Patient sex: F
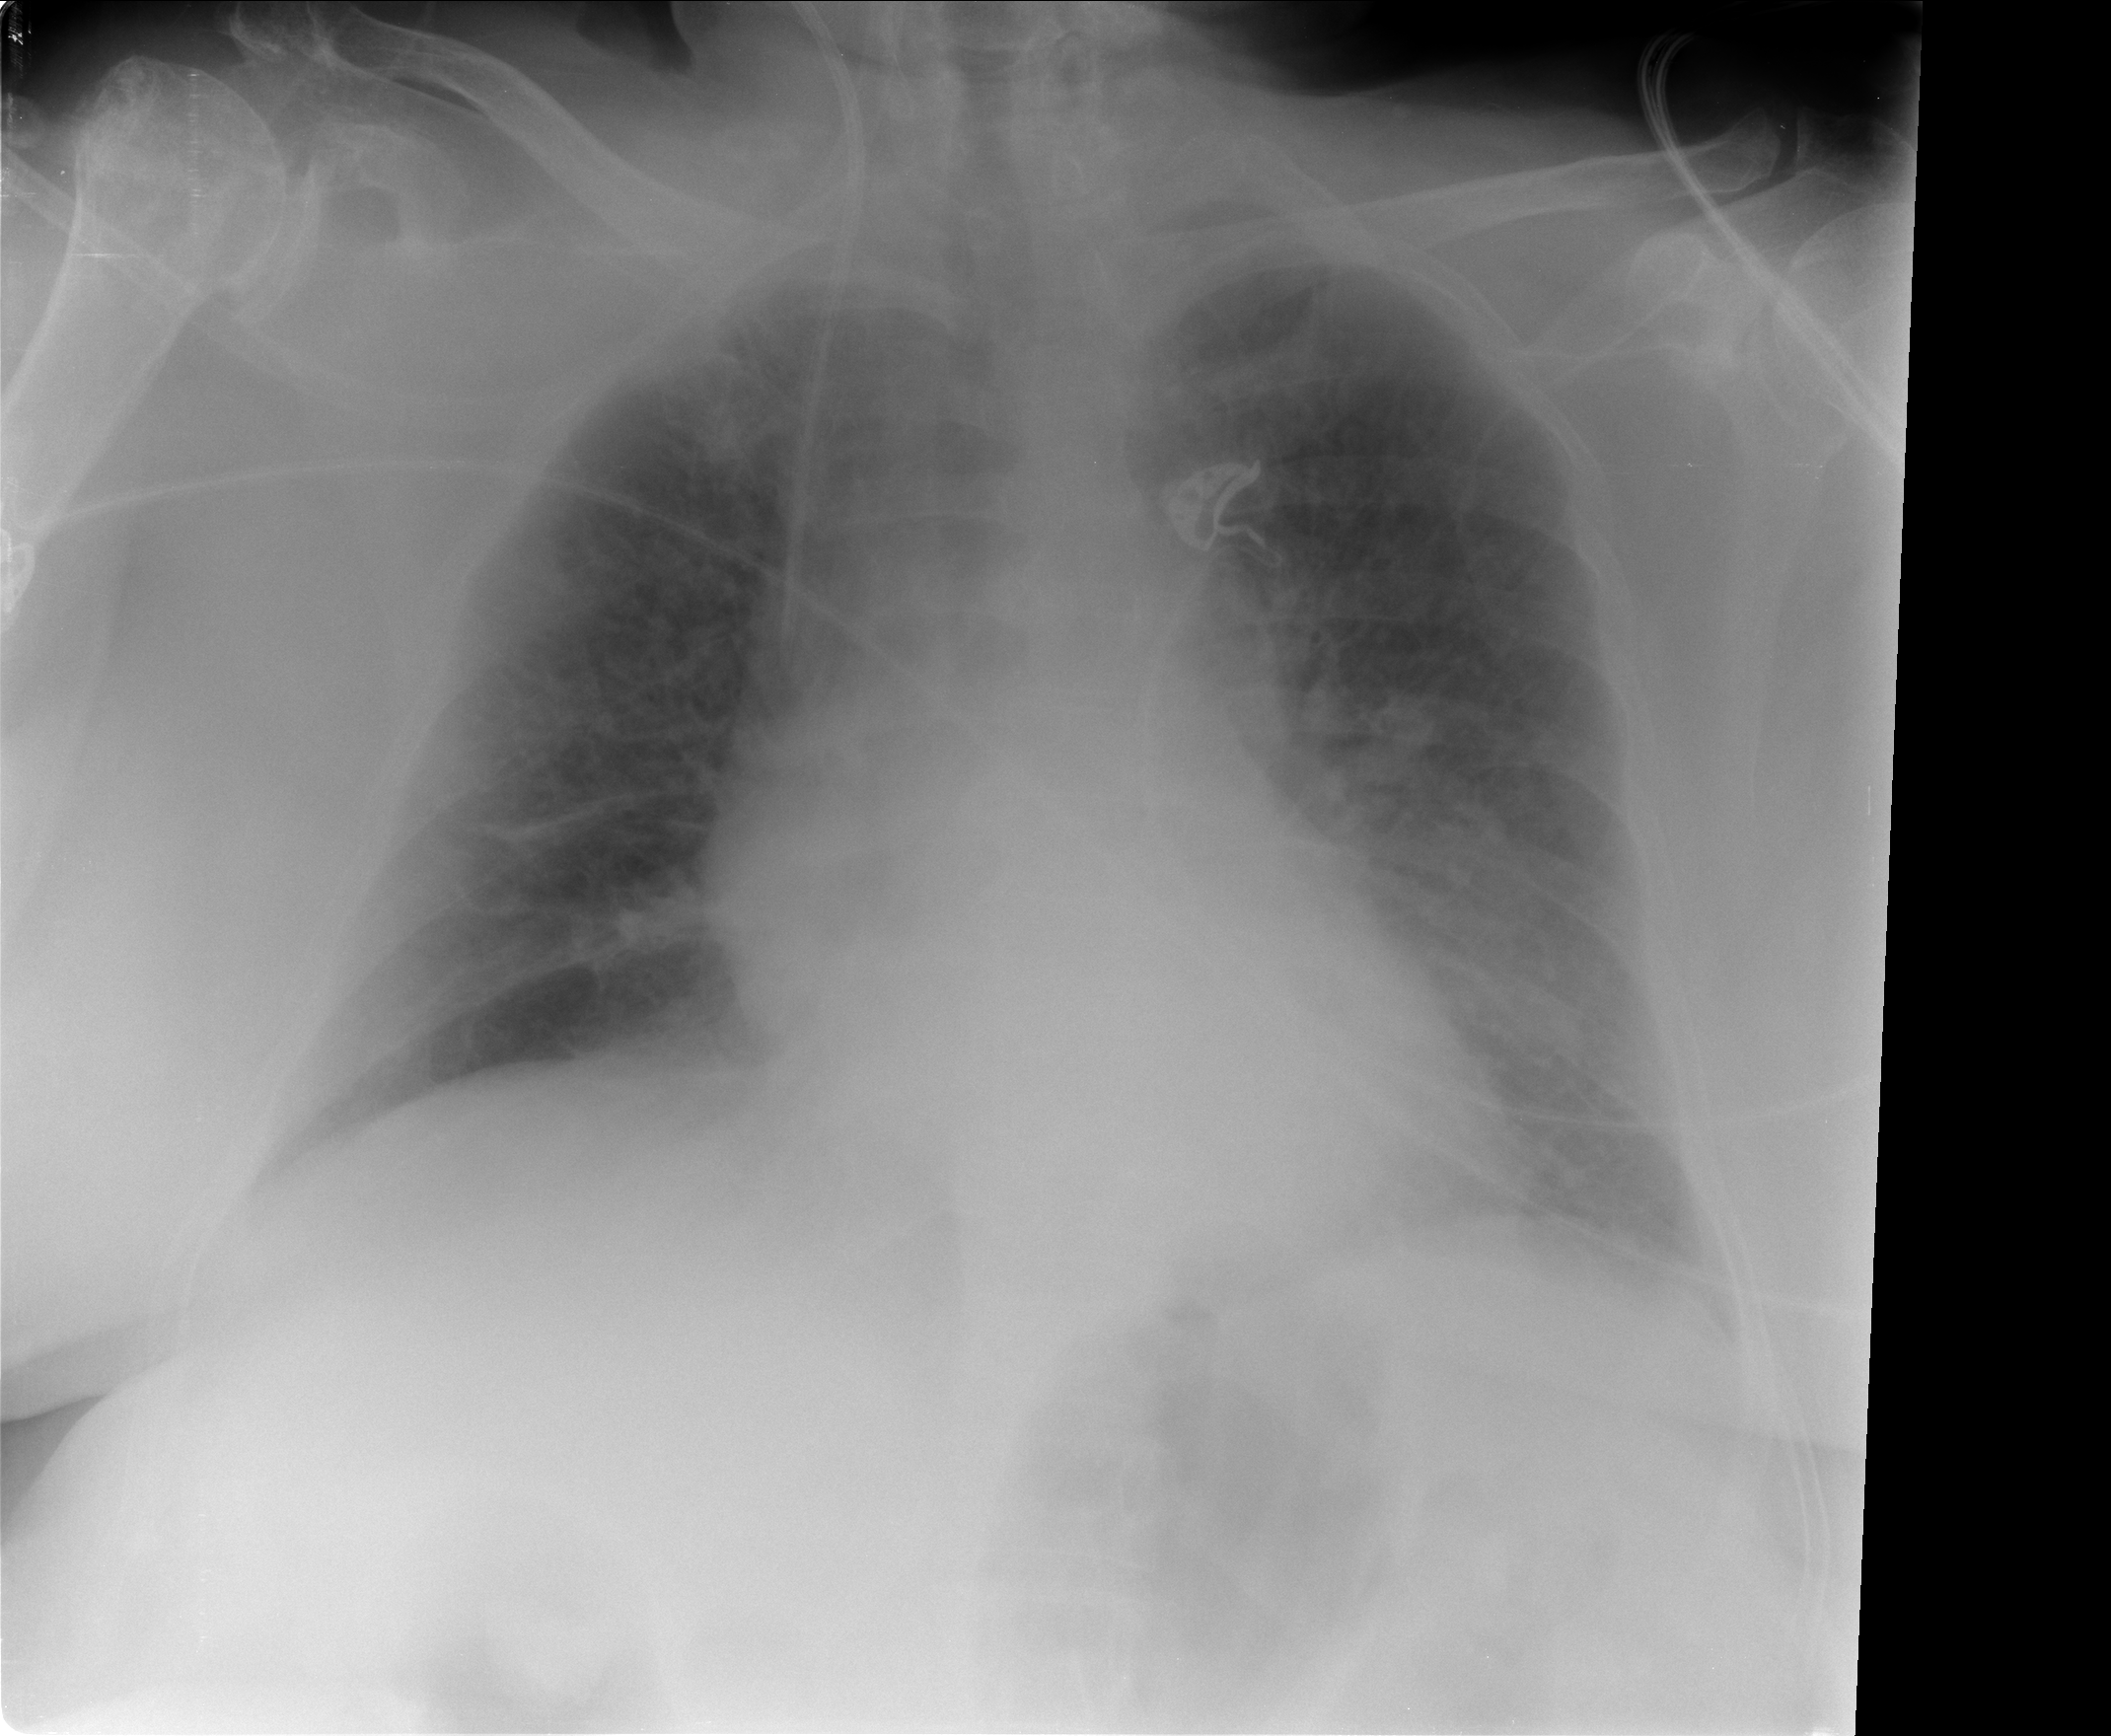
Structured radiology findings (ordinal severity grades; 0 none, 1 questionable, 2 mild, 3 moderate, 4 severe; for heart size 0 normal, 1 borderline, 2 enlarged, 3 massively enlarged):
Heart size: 2
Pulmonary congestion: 2
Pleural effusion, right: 0
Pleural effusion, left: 1
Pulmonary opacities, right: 3
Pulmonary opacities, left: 3
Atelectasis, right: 2
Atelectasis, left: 2